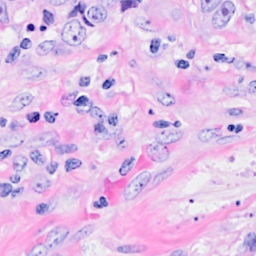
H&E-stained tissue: Breast